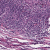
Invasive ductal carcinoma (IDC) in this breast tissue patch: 0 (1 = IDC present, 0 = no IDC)